Question: first of all, I have to apologize for my poor English. Second, the objective of this post is that I want to reproduce the plot of the ridge regression's MSE with ggplot2 instead of the function 'plot' which is included in R.
The object of 'cv.out' is defined by the next expression:
'cv.out <- cv.glmnet(x_var[train,], y_var[train], alpha = 0)'. And when I print that object these are the elements of 'cv.out'
| | Lambda | Measure | SE | Nonzero |
| | ------ | ------- | -- | ------- |
| min | 439.8 | 32554969 | <PHONE> | 5 |
| lse | 1343.1 | 33586547 | <PHONE> | 5 |
This is the plot with 'plot(cv.out)':

The thing what I want to do the same plot but more elaborated with 'ggplot' and I don't know which aesthetics put in the function. These are the elements of cv.out when I call the object like this: 'cv.out$' :
- - - - - - - - - -
Finally, thanks for your help. I really appreciate it. :)
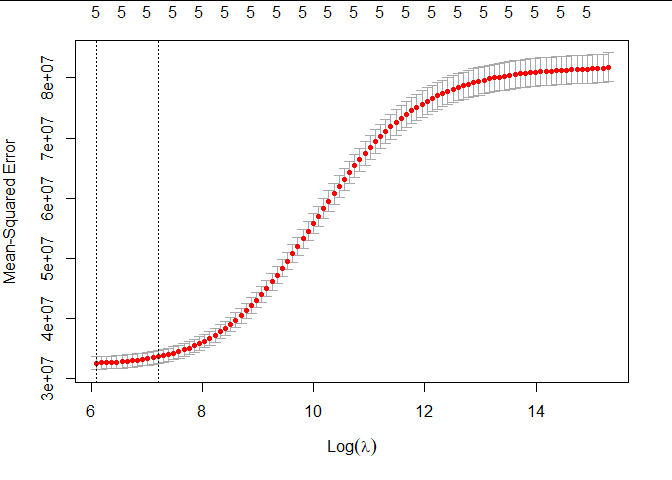
Answer: Using example dataset:
'''
X = as.matrix(mtcars[,-1])
y = as.matrix(mtcars[,1])
cv.out = cv.glmnet(X,y,alpha=0)
plot(cv.out)
'''
<URL>
You just need to pull out the values and put into a data.frame, and plot using 'geom_point()' and 'geom_errorbar()' :
'''
df = with(cv.out,
data.frame(lambda = lambda,MSE = cvm,MSEhi=cvup,MSElow=cvlo))
ggplot(df,aes(x=lambda,y=MSE)) +
geom_point(col="#f05454") +
scale_x_log10("log(lambda)") +
geom_errorbar(aes(ymin = MSElow,ymax=MSEhi),col="#30475e") +
geom_vline(xintercept=c(cv.out$lambda.1se,cv.out$lambda.min),
linetype="dashed")+
theme_bw()
'''
<URL>